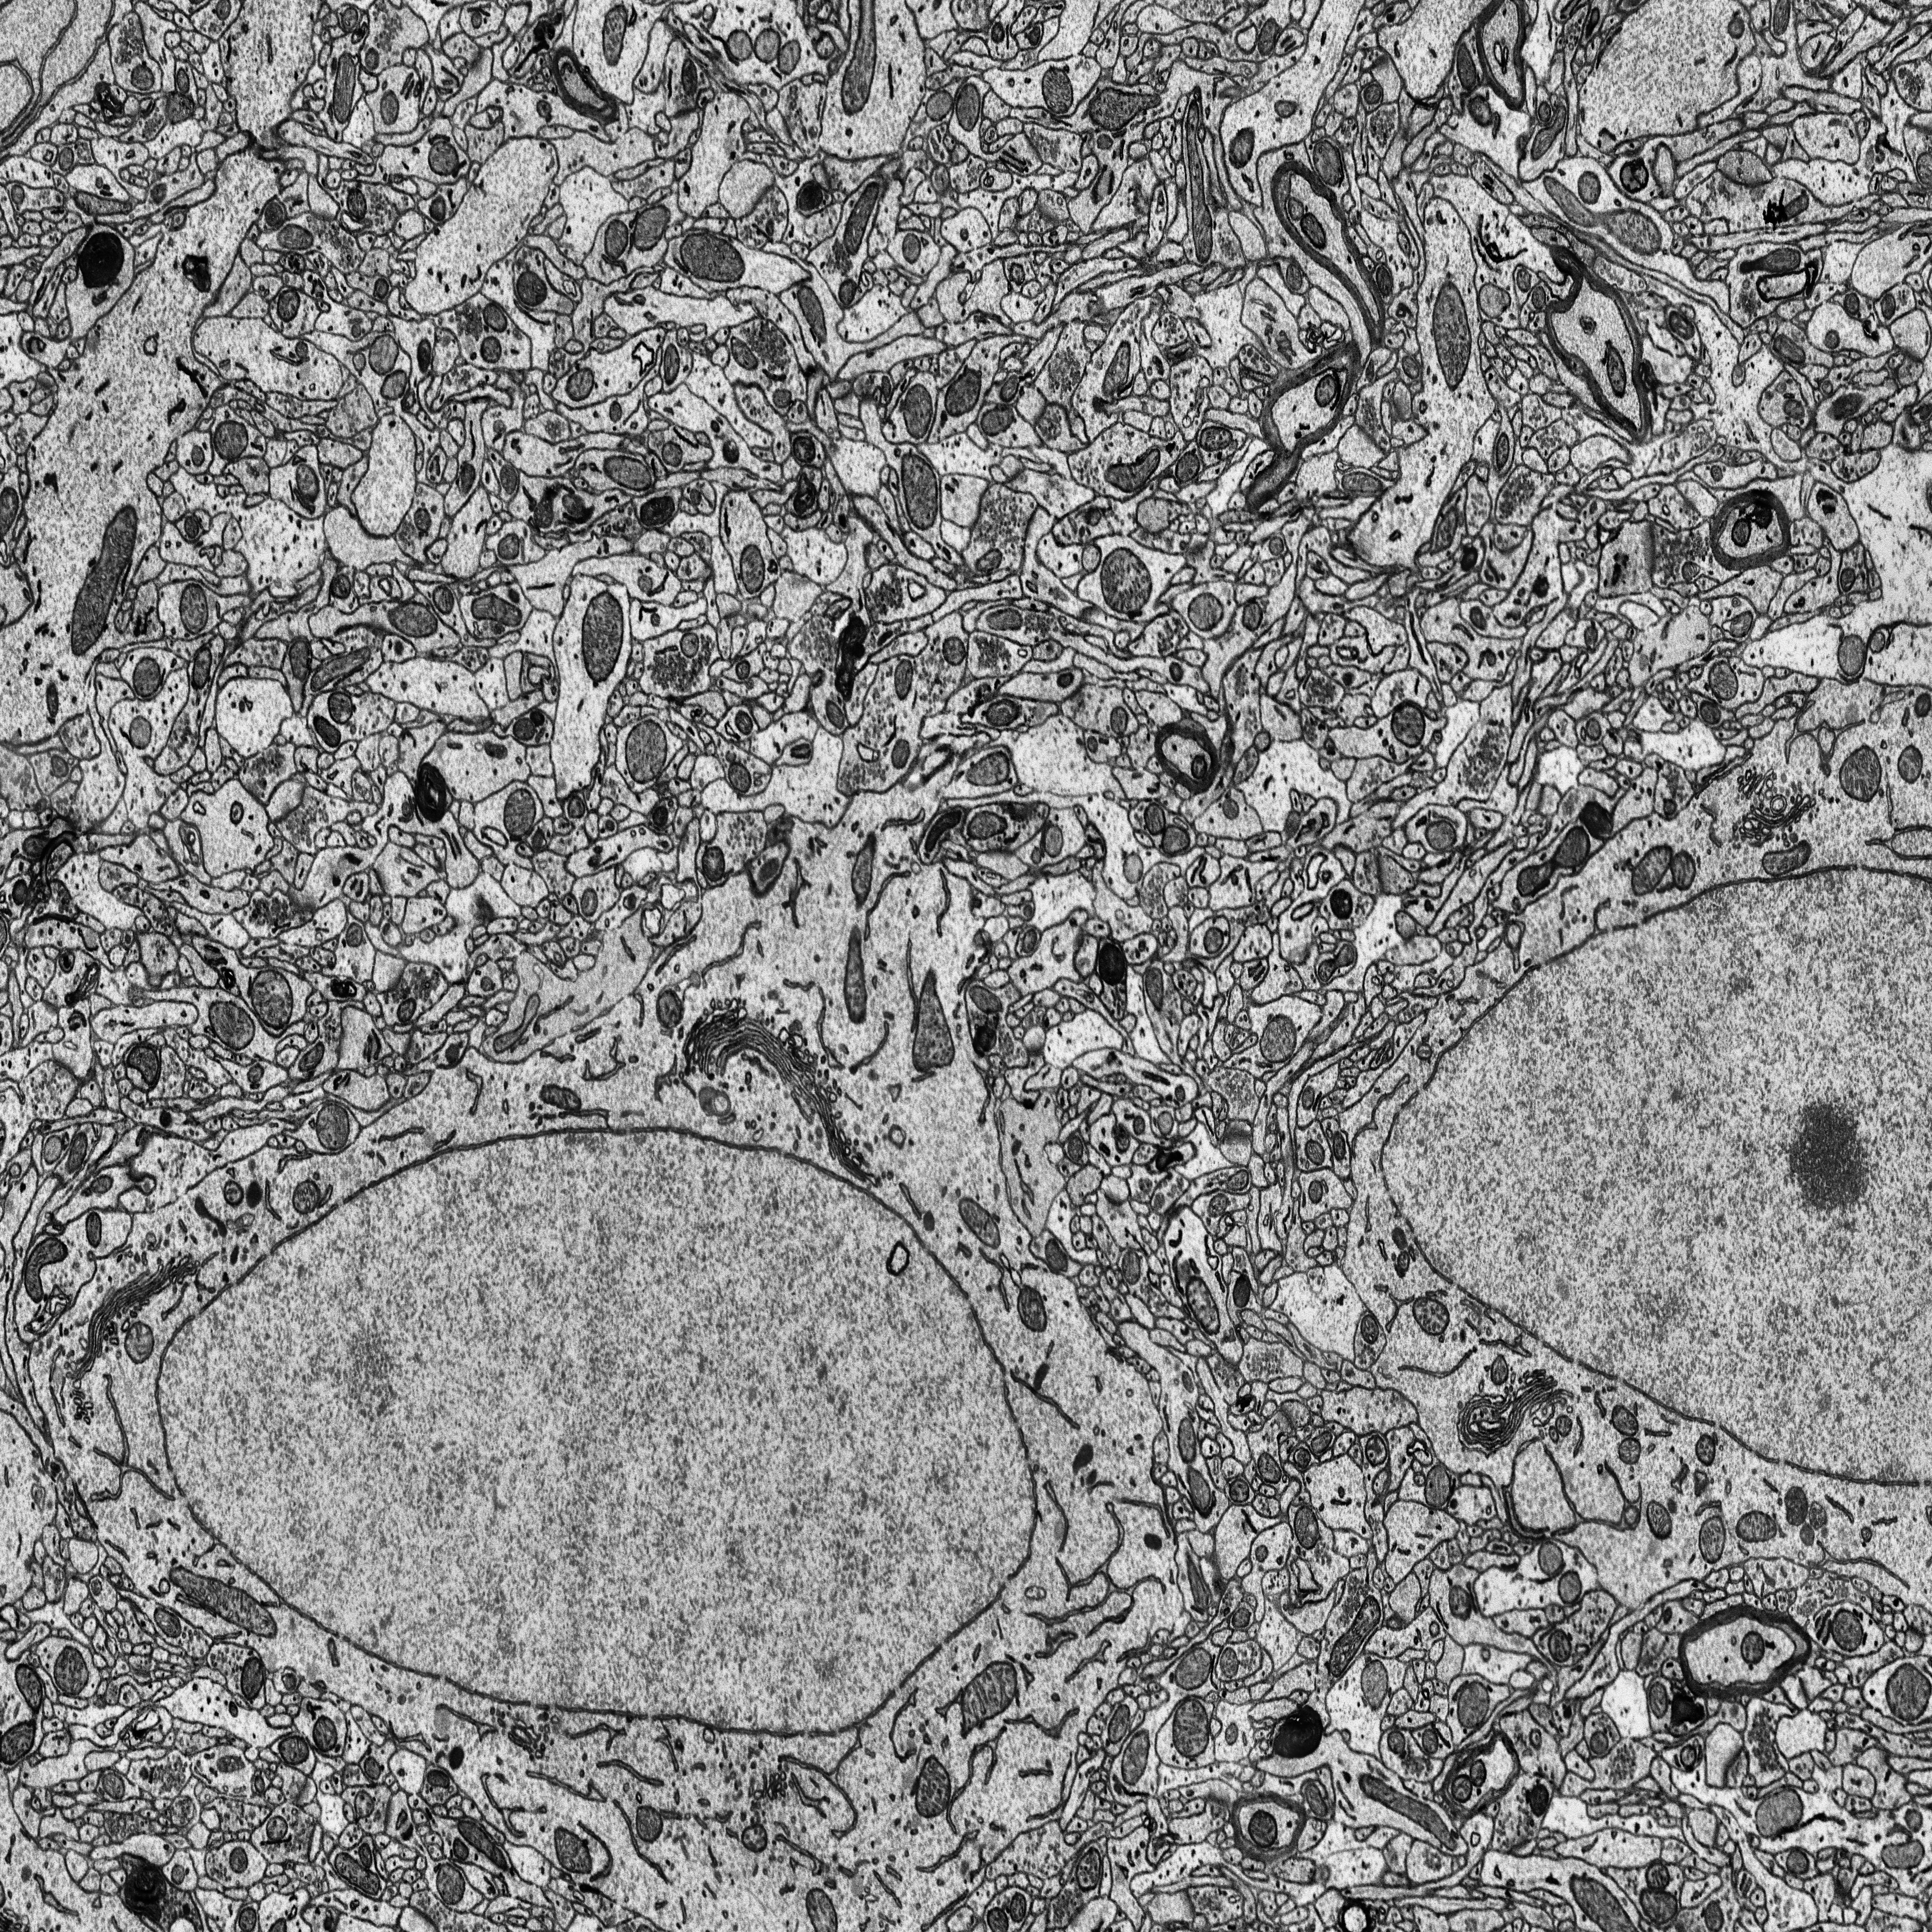
Electron microscopy slice of rat cortex tissue
Slice depth (z): 351
Mitochondria instances in slice: 371